Aerial crown-view tile of a tropical tree (Barro Colorado Island, Panama), acquired 20250915:
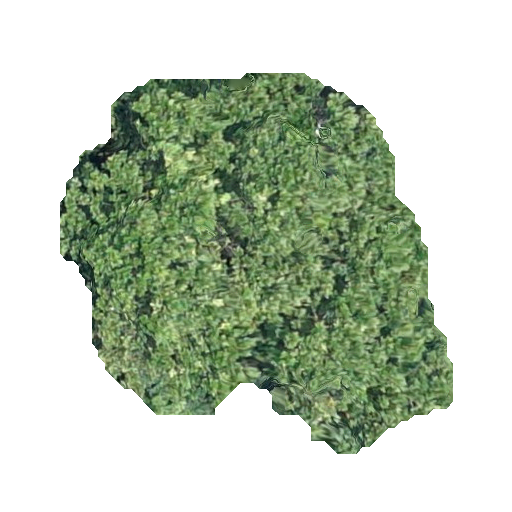
Species: Anacardium excelsum
GBIF accepted scientific name: Anacardium excelsum
Crown area: 154.644 m²